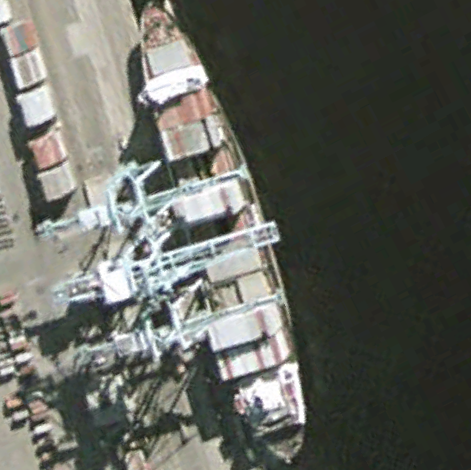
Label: civil